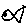
Label: fish